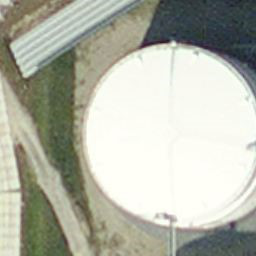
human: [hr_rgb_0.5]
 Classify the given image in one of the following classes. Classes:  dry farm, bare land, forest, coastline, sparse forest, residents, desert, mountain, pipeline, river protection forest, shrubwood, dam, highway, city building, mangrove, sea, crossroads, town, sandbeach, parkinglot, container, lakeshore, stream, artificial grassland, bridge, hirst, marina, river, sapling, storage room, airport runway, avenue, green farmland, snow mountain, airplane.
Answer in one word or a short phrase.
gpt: storage room